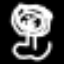
Label: line